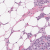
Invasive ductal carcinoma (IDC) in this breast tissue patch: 1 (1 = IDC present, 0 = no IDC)